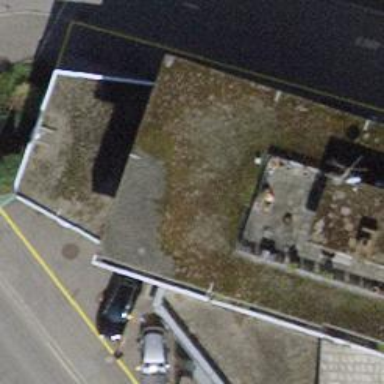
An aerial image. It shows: Car rental service.